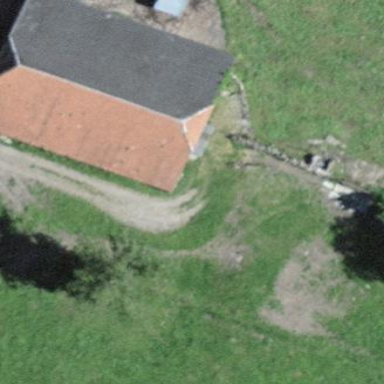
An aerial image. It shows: Rural barn.